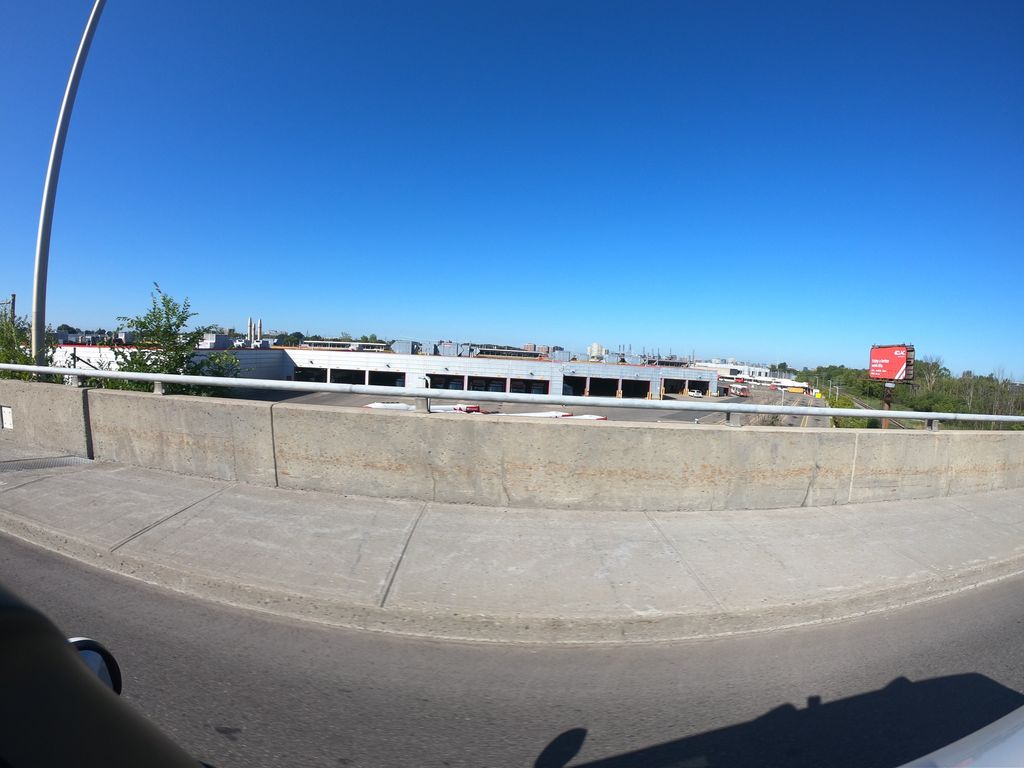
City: ottawa-gatineau